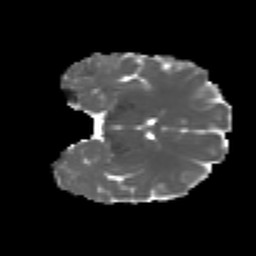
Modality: MD
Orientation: coronal
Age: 23
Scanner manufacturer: siemens
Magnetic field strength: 3 T
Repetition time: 4.52 s
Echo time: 0.084 s